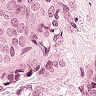
Metastatic tissue present: yes